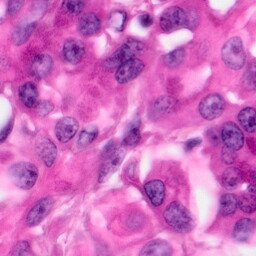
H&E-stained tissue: Pancreatic